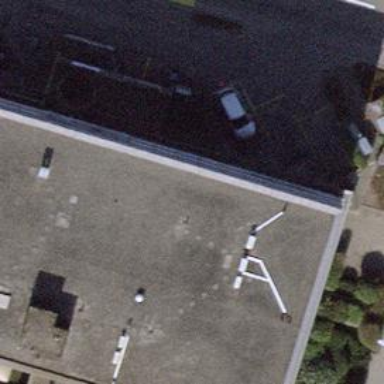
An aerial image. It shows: Police building.